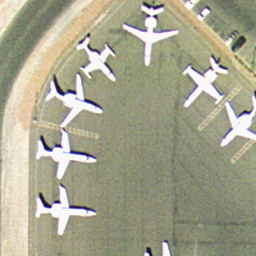
Label: airplane